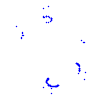
Particle: kaon